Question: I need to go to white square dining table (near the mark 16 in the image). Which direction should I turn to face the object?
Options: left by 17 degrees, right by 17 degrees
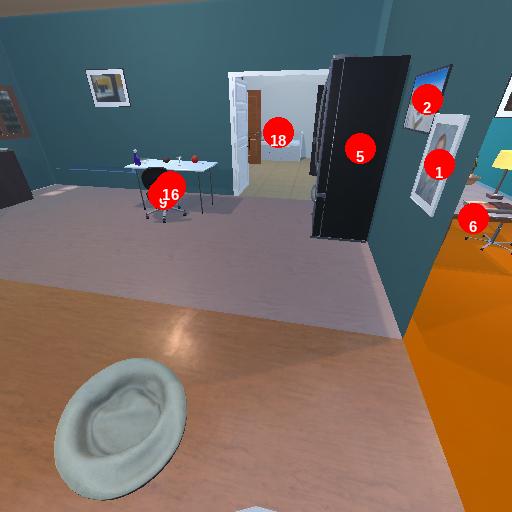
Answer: left by 17 degrees